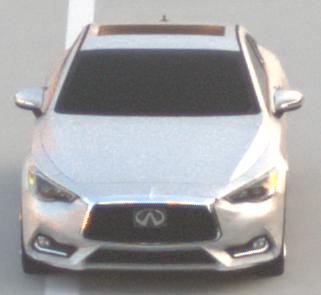
Make: Infiniti
Model: Q60 2.0t
Detailed model: Q60 (V37)
Model produced from: 2016/10
Model produced until: 2018/08
Doors: 2
Color: white
Road condition: dry road
Daytime: sunrise or sunset
Contrast: low contrast